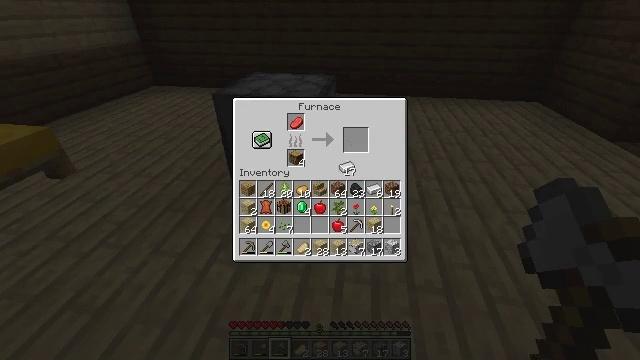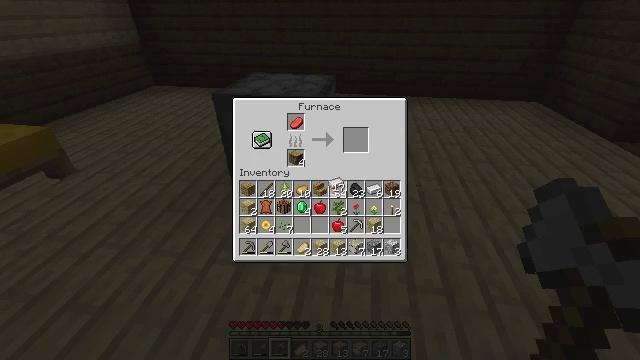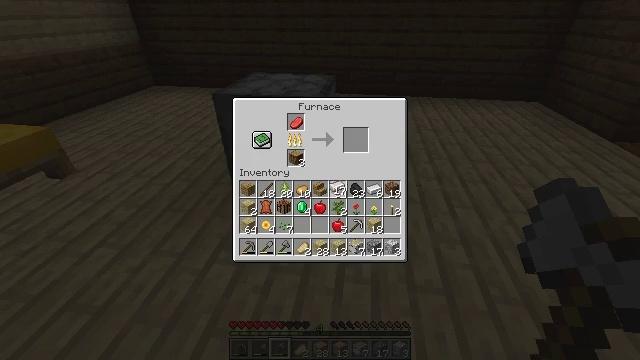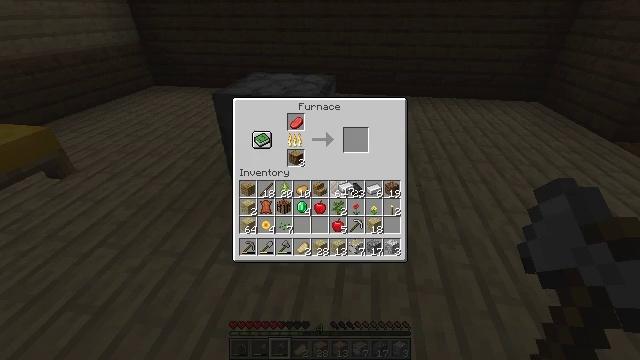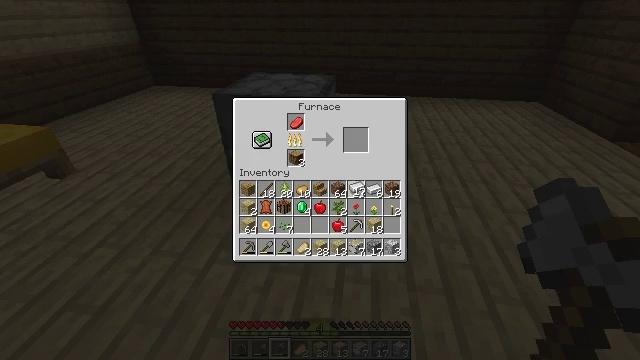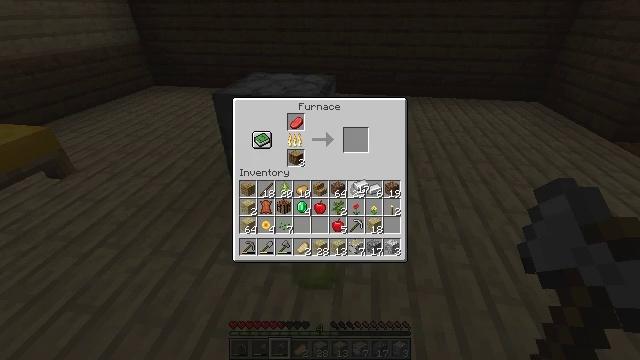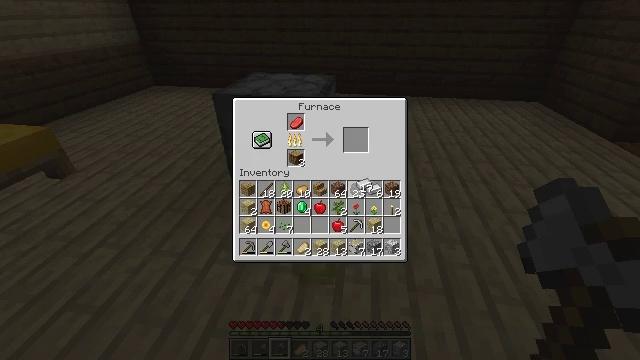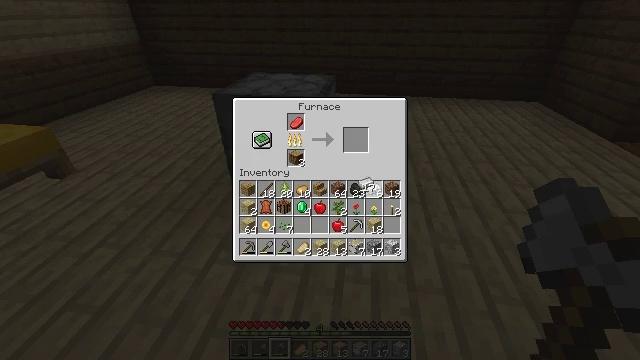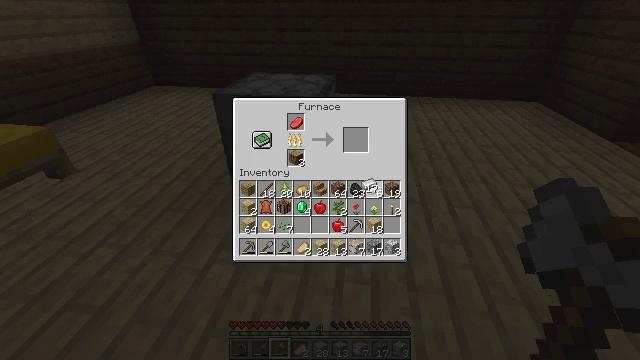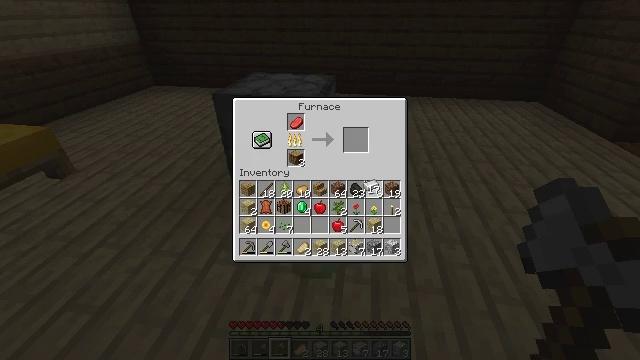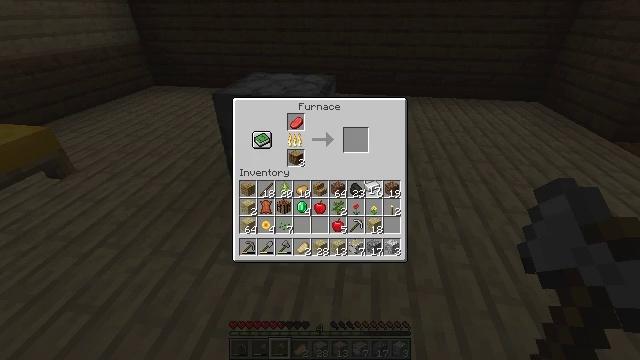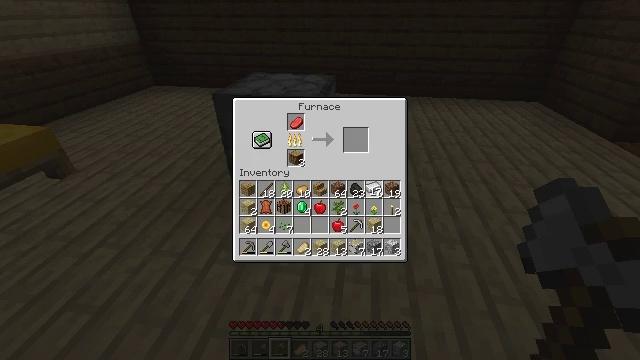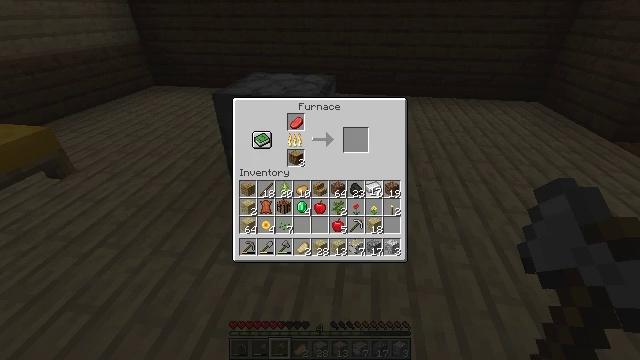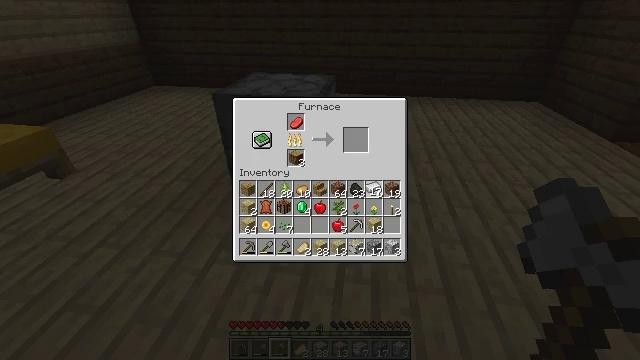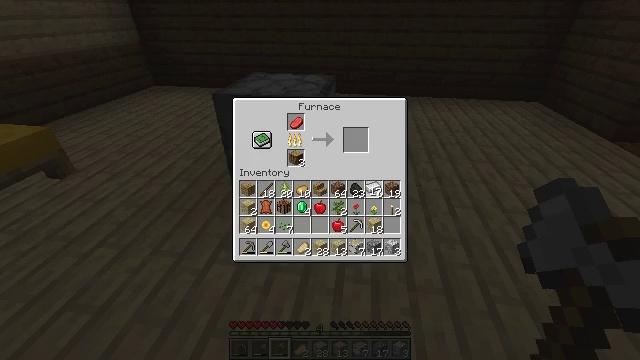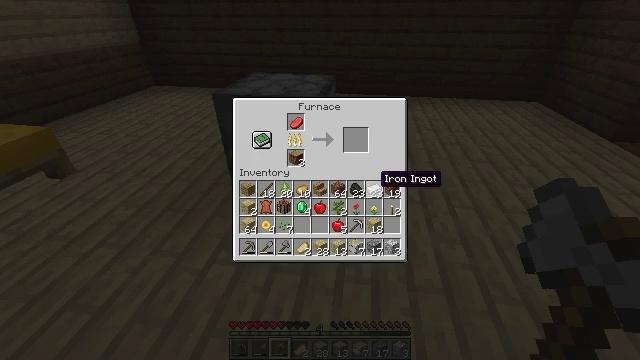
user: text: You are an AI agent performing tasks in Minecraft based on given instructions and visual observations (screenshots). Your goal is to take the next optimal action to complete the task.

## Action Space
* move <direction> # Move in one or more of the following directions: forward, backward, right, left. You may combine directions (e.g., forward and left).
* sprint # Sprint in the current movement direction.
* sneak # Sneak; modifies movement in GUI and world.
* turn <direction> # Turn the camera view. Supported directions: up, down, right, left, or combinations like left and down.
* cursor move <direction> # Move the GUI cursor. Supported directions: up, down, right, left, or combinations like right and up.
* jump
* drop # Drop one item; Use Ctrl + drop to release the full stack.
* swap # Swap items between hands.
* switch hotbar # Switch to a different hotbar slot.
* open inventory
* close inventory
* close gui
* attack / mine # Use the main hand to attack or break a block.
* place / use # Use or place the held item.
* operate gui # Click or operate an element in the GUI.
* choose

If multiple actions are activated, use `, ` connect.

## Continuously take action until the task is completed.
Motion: motion action
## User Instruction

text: Collect the yellow bed from its place.
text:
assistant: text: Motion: cursor move left and down, open gui
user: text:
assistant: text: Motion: no_op
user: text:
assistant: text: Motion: cursor move right
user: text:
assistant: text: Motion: cursor move right
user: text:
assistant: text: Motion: no_op
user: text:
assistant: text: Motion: no_op
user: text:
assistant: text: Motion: no_op
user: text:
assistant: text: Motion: no_op
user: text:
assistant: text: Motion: no_op
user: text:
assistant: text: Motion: no_op
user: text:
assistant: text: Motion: no_op
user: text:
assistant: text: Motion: operate gui
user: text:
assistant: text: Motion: operate gui
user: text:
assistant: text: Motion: operate gui
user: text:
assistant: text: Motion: no_op
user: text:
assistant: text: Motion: no_op
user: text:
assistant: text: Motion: no_op
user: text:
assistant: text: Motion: no_op
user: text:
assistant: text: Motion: no_op
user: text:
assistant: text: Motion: no_op
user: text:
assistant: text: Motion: no_op
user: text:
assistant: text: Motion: no_op
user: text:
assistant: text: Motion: no_op
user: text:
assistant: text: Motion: no_op
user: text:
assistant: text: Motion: no_op
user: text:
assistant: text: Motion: no_op
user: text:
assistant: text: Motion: no_op
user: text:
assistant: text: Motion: cursor move left
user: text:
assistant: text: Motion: cursor move left
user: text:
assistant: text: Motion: cursor move left